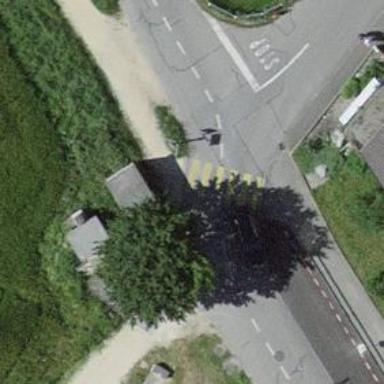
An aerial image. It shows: Footway with surface of fine gravel.